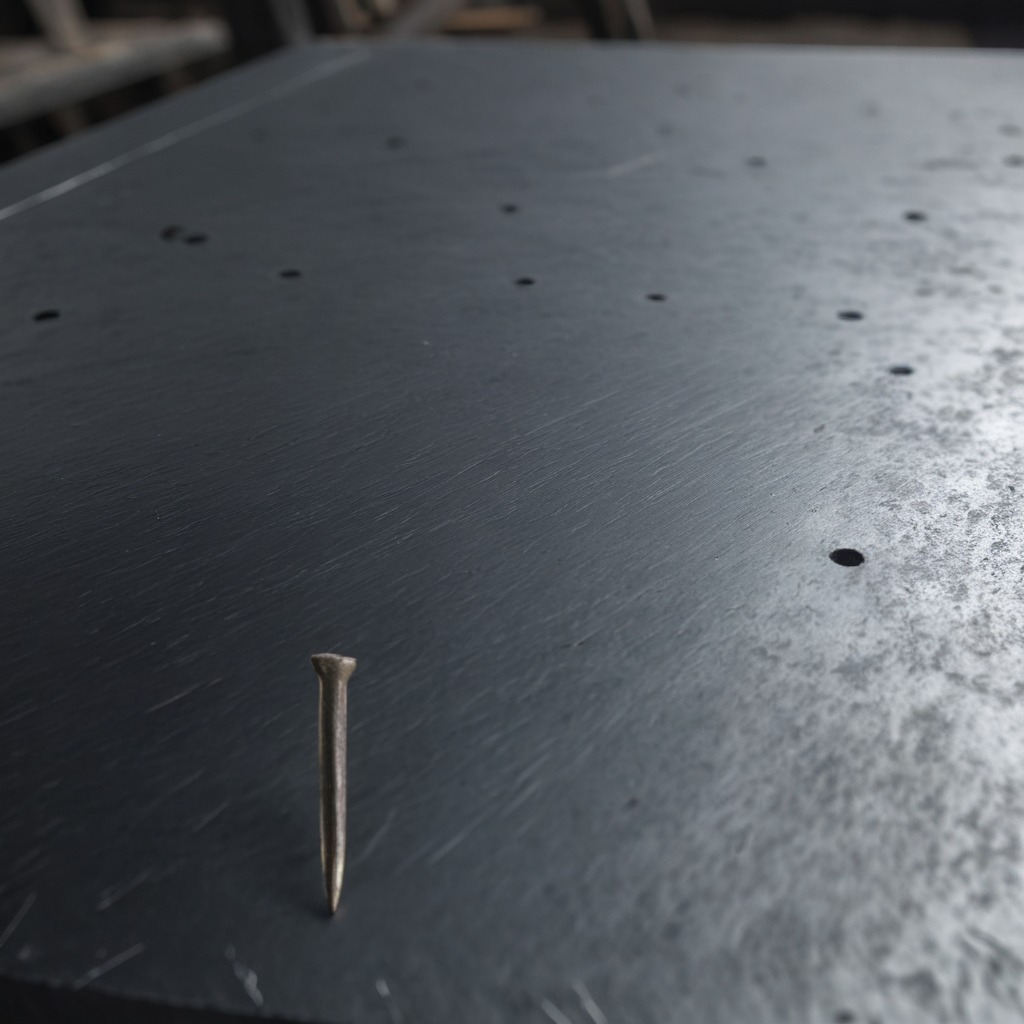
An iron nail lies on a cold steel table in a mining workshop gritty textures.